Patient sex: M
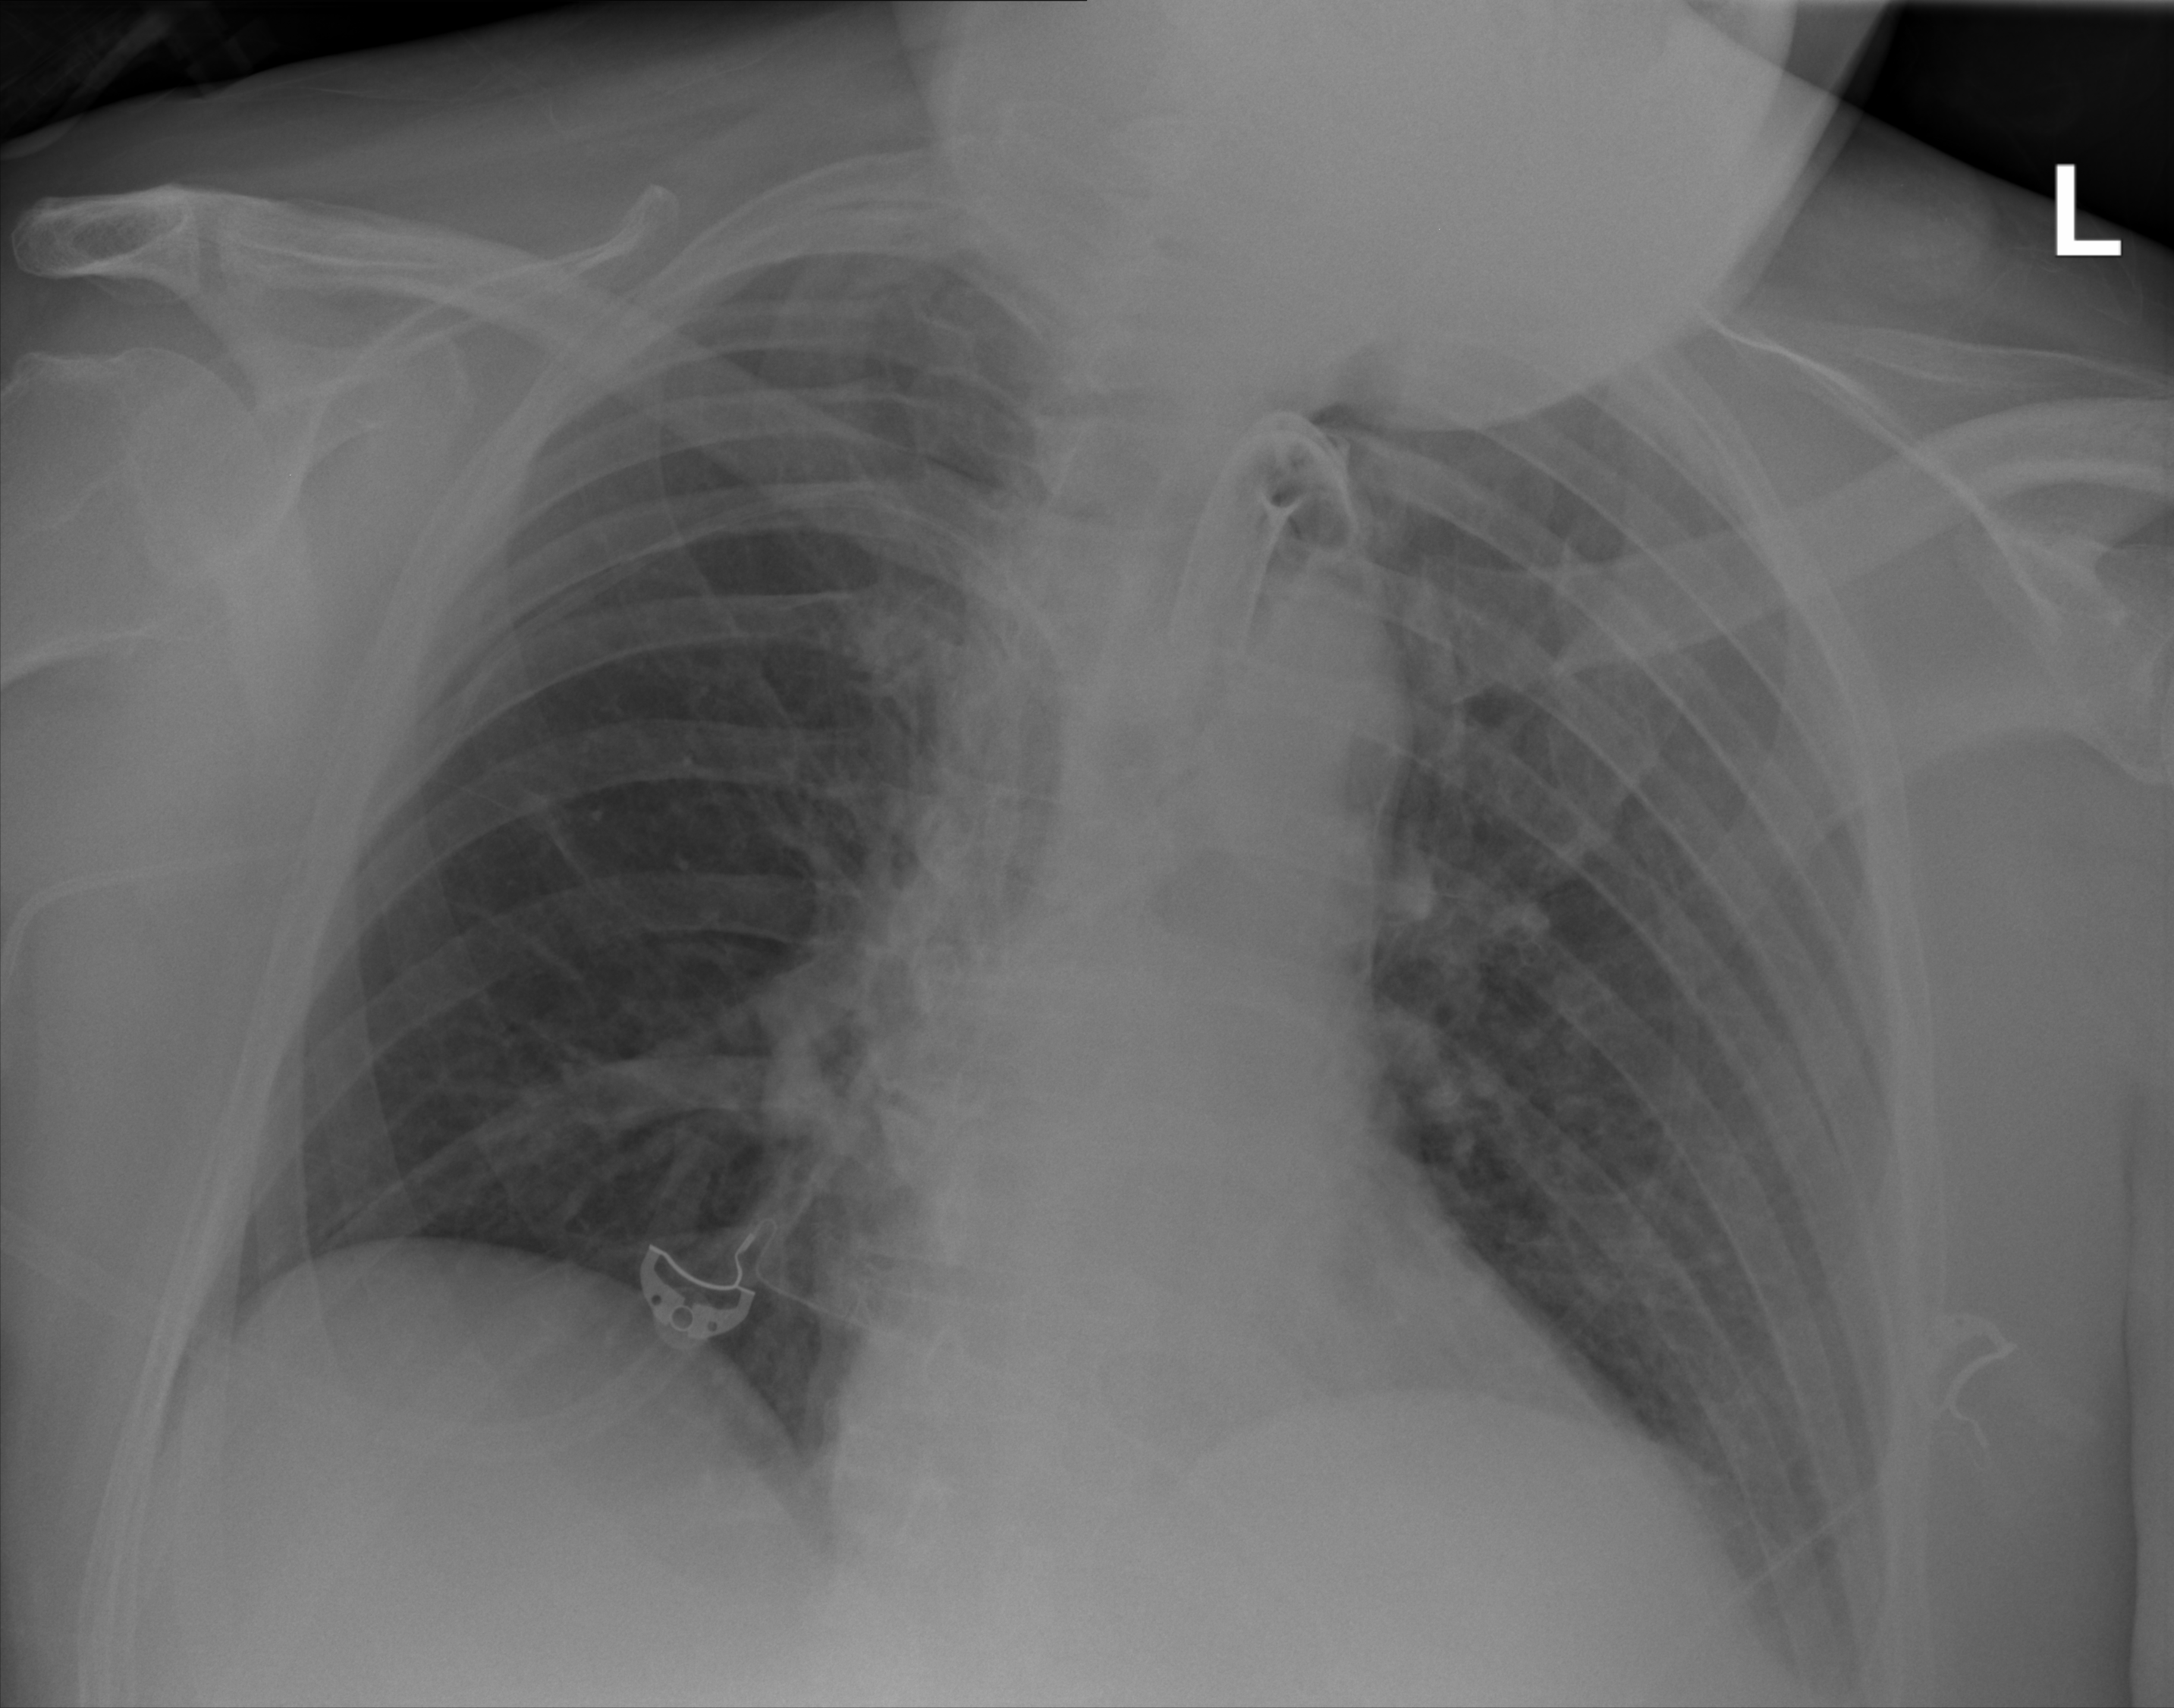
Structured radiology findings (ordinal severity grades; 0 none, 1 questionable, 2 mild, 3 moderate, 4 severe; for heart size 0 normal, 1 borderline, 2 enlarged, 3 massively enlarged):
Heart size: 0
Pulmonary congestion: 0
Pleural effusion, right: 0
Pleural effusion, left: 2
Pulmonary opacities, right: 0
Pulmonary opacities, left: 0
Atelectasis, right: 0
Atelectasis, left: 0